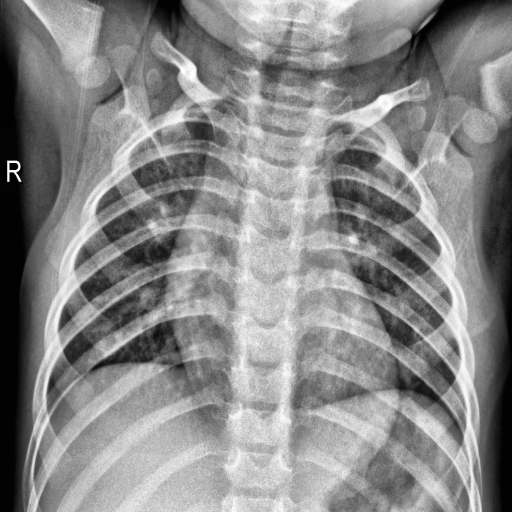
Finding: NORMAL